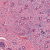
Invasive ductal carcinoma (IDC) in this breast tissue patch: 1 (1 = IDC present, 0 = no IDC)